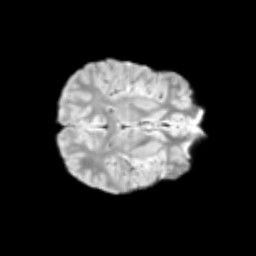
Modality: T2w
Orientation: axial
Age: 10
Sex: female
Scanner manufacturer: siemens
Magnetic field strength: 3 T
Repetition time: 3.8 s
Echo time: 0.07 s